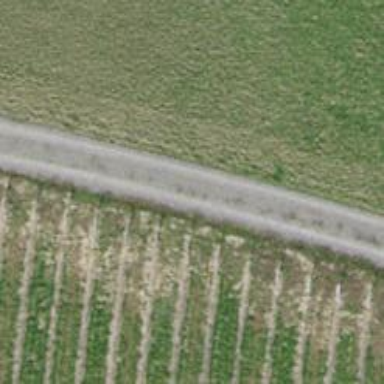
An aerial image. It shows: Compacted grade3 track.